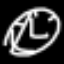
Label: clock